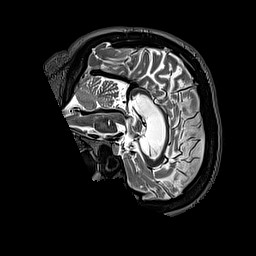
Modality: T2w
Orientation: sagittal
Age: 31
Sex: female
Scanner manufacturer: siemens
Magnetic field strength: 3 T
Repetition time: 3.2 s
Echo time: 0.567 s